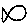
Label: fish